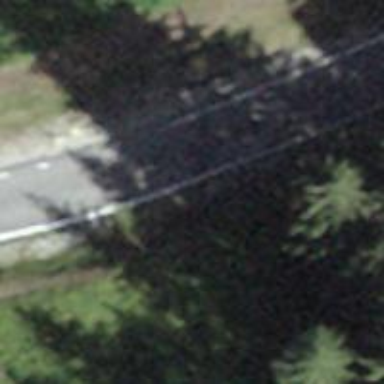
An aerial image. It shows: Unclassified road with asphalt surface.